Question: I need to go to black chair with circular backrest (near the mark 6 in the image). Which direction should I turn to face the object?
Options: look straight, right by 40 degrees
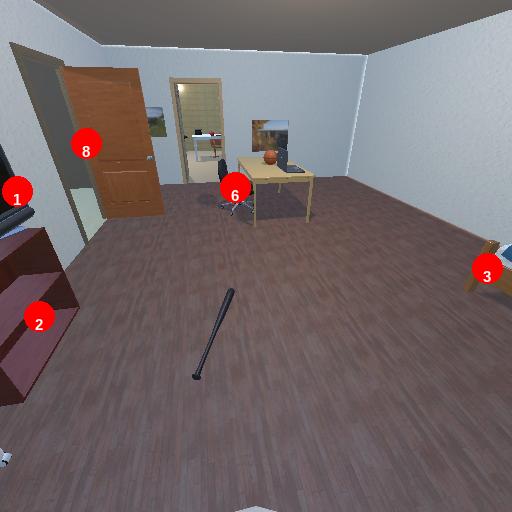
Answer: look straight